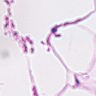
Metastatic tissue present: no